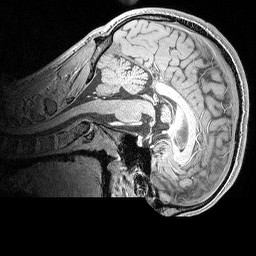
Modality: MP2RAGE
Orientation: sagittal
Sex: male
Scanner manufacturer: siemens
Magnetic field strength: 3 T
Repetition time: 5 s
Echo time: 0.00292 s